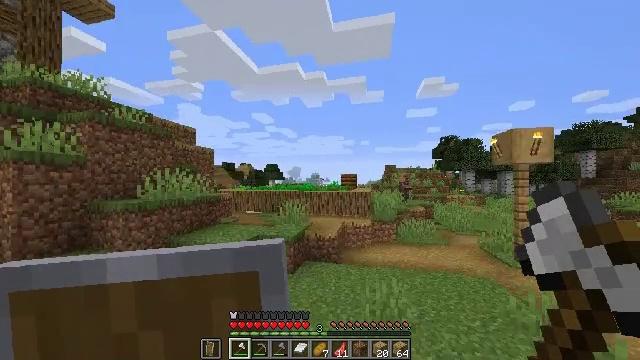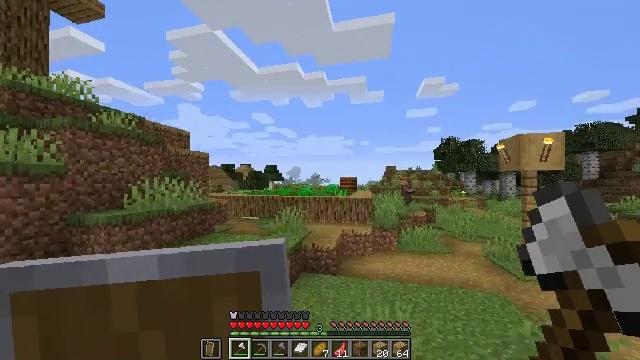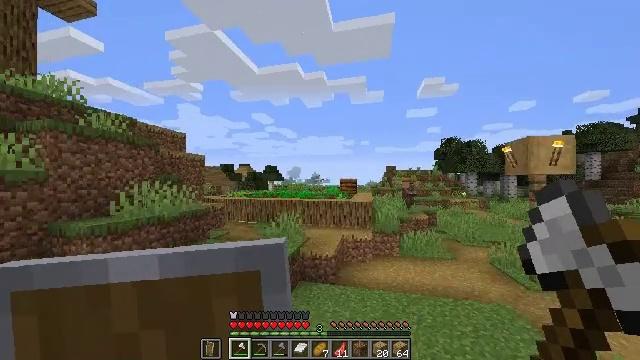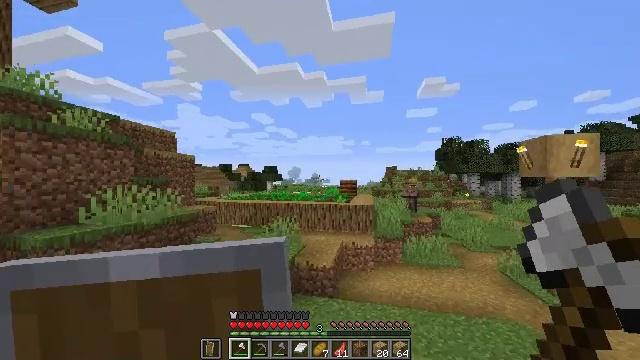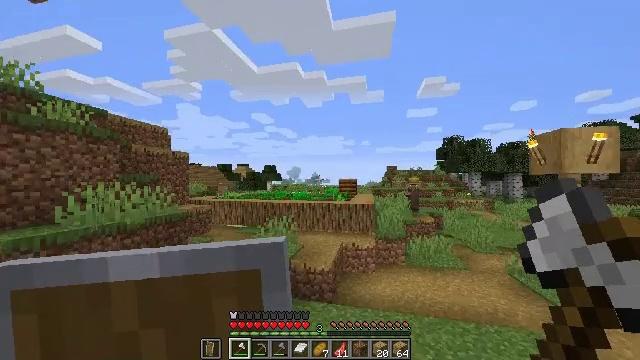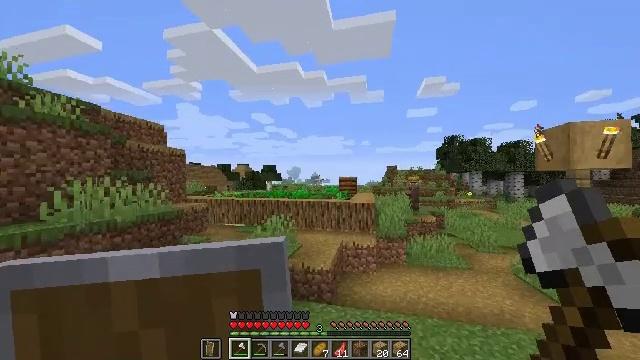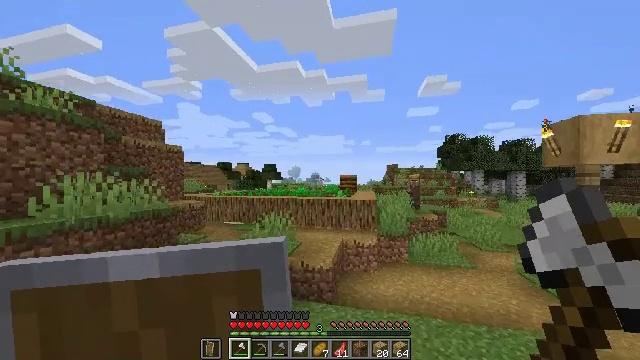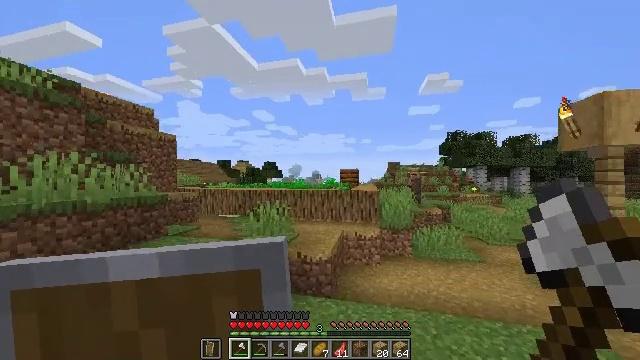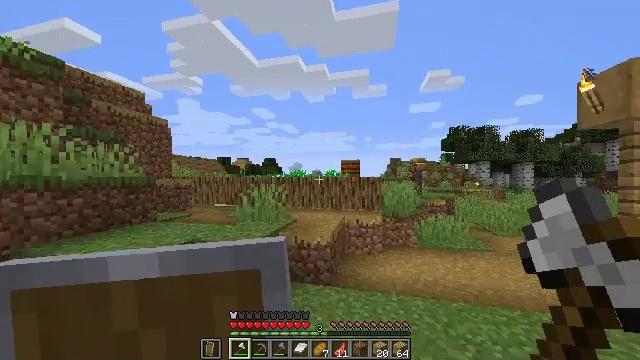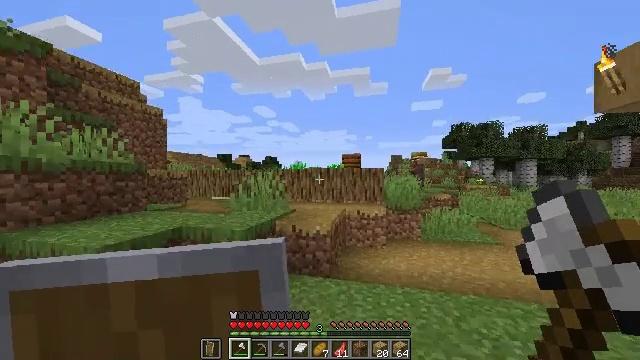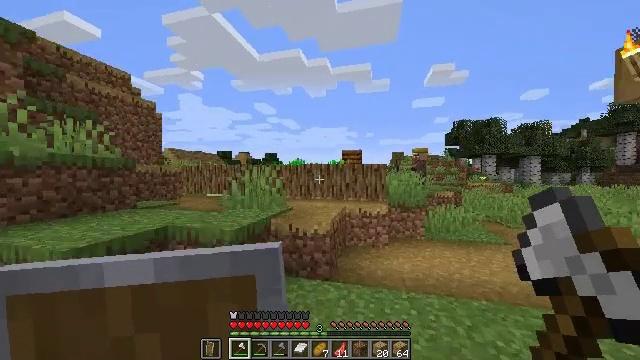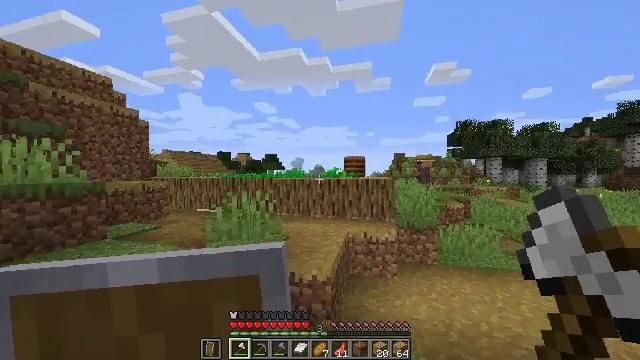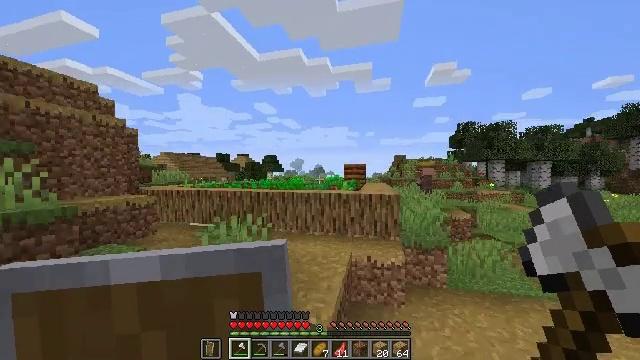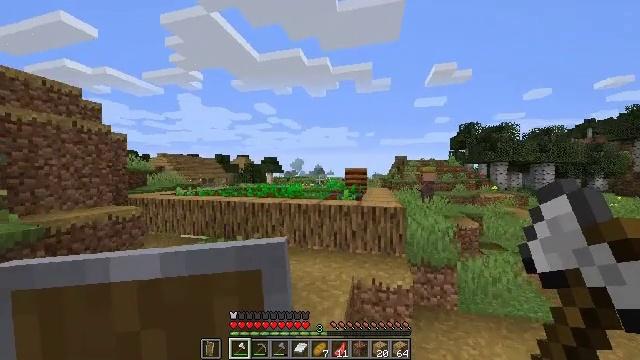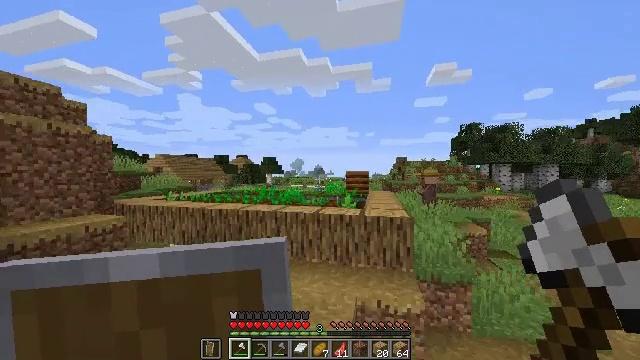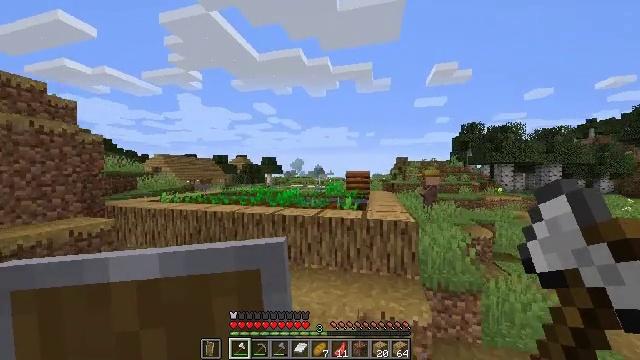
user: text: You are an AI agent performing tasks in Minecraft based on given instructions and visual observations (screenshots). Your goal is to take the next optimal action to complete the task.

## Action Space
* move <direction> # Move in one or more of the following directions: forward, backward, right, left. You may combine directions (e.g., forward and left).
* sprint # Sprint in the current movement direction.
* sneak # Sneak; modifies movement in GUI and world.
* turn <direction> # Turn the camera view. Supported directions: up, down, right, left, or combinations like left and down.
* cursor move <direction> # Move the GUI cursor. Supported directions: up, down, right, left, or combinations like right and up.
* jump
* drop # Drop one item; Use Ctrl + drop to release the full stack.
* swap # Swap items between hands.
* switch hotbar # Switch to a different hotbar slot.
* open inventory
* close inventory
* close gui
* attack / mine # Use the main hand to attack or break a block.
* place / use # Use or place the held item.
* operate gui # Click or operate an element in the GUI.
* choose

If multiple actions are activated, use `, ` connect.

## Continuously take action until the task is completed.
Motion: motion action
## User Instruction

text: Attack the composter to add it to your inventory.
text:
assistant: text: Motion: move forward, sprint, jump
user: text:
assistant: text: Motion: move forward, sprint, jump
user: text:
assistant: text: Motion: move forward, sprint, jump
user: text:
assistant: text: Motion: move forward, sprint, jump
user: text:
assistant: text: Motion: move forward, sprint, jump
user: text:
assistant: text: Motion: move forward, sprint, jump
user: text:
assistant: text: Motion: move forward, sprint, jump
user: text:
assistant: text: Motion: move forward, sprint, jump
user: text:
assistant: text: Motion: move forward, sprint, jump
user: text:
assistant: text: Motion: move forward, sprint, jump
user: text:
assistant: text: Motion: move forward, sprint, jump
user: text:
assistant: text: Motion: move forward, sprint, jump
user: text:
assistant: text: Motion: move forward, sprint, jump
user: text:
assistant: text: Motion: move forward, sprint, jump
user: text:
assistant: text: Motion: move forward, sprint, jump
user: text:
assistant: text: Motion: move forward, sprint, jump
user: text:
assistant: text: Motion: move forward, sprint, jump
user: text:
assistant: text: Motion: move forward, sprint, jump
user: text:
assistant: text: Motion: move forward, sprint, jump
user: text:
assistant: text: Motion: move forward, sprint, turn right, jump
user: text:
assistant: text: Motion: move forward, sprint, turn right, jump
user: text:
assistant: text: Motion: move forward, sprint, turn right and down, jump
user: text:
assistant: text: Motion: move forward, sprint, turn right and down, jump
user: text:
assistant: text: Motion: move forward, sprint, jump
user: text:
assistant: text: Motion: move forward, sprint, jump
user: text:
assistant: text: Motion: move forward, sprint, jump
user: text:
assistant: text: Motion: move forward, sprint, jump
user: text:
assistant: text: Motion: move forward, sprint, jump
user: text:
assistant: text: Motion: move forward, sprint, turn down, jump
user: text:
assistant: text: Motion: move forward, sprint, turn down, jump